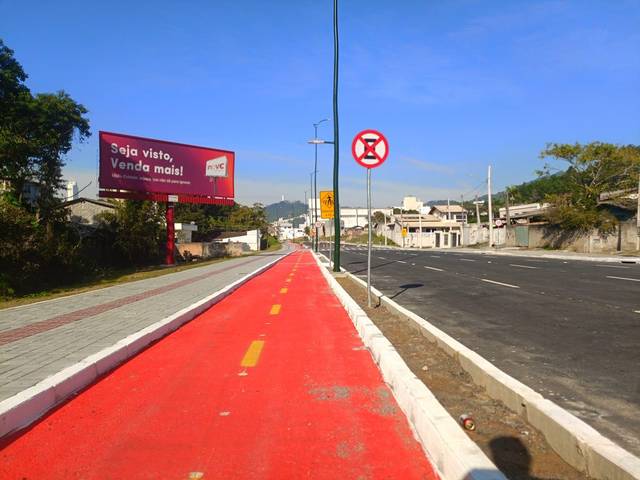
Region: Brazil
Coordinates: -26.971, -48.643